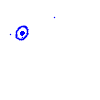
Particle: electron